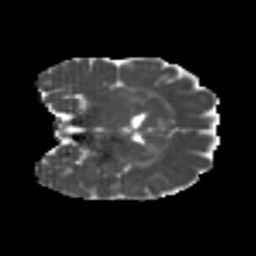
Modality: MD
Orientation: coronal
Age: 23
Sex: female
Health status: healthy
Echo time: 0.074 s